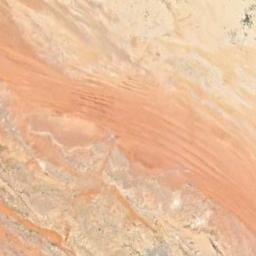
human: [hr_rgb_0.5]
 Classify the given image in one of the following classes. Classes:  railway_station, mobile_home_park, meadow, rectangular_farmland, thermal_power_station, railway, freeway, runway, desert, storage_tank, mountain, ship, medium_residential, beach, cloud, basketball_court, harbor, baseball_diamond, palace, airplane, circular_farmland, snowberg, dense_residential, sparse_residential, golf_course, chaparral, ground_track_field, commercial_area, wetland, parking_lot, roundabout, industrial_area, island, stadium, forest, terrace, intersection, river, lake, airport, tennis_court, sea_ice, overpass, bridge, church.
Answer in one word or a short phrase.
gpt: desert